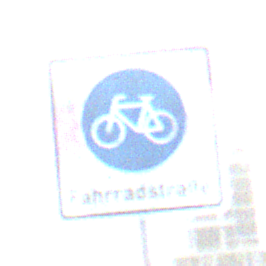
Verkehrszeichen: BeginnFahrradstrasse
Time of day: MorningAfternoon
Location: Outdoor (Suburban)
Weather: PartlyCloudy
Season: NotSpecified
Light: Natural